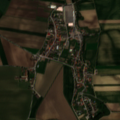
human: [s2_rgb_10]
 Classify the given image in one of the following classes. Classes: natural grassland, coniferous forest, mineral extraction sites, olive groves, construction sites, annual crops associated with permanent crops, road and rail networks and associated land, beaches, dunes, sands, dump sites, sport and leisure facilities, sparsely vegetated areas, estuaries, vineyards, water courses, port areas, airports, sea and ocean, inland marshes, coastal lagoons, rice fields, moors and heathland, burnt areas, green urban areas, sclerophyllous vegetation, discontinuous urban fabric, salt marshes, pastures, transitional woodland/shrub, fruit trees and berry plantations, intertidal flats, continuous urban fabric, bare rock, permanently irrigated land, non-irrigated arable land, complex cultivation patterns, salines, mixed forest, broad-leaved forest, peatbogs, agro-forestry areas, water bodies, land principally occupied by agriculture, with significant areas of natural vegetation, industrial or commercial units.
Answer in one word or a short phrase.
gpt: discontinuous urban fabric, non-irrigated arable land, land principally occupied by agriculture, with significant areas of natural vegetation